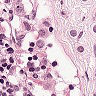
Metastatic tissue present: yes